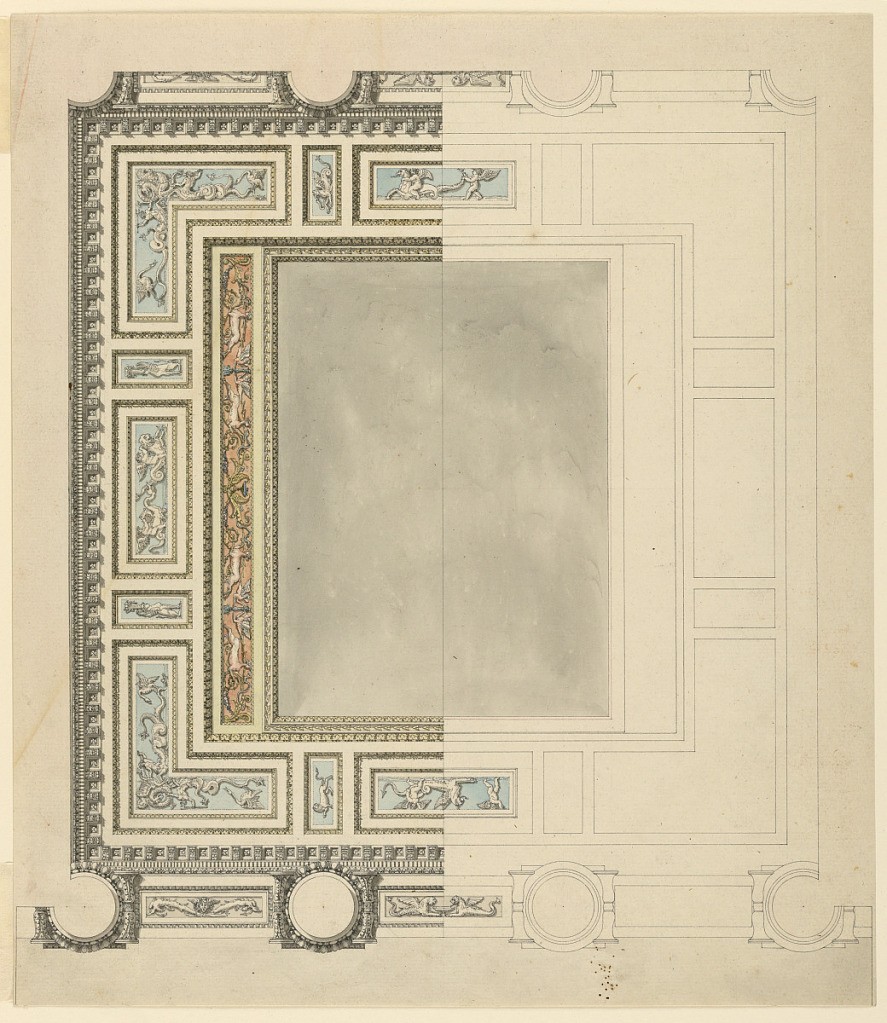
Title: Design for a Ceiling
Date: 1800
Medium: Pen and ink, brush and watercolor, graphite on paper
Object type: drawing
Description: Slightly more than the top half is executed; the bottom half is outlined. The square is bordered at left by a colonnade. A large central oblong is surrounded by coffers, decorated with classical motifs.